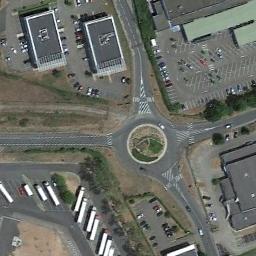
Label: roundabout